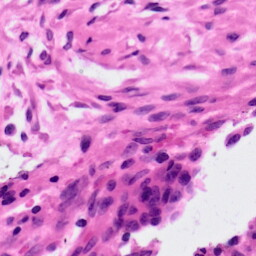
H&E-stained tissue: Ovarian